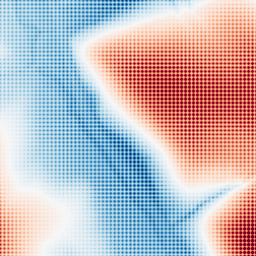
Category: classical
Decomposition family: gaussian
Decomposition parameters: sigma: 100
Upsampling method: sinc_blackman
Upsampling parameters: scale: 4
kernel_size: 4
Upsampling scale: 4